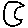
Label: moon